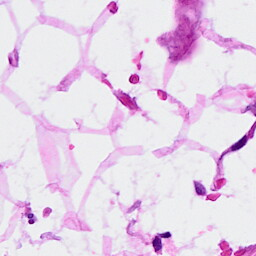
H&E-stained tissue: Breast